Identify the transformations in the second image compared to the first.
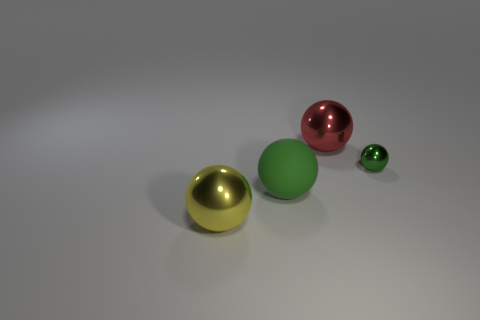
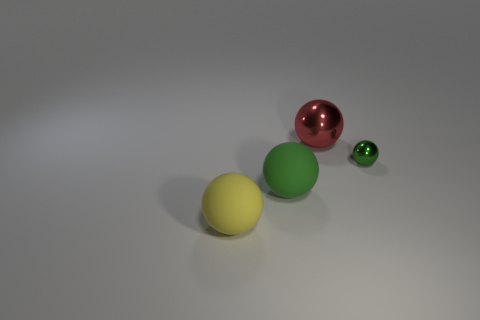
the yellow sphere became rubber
the yellow metal object became matte
the big yellow sphere turned matte
the yellow thing changed to rubber
the large yellow shiny sphere that is in front of the tiny sphere turned matte
the large yellow metallic ball that is to the left of the matte sphere turned rubber
the big yellow shiny sphere in front of the tiny green shiny object became rubber
the large yellow shiny ball in front of the small green metallic sphere turned matte